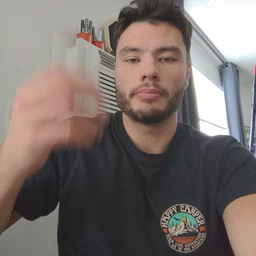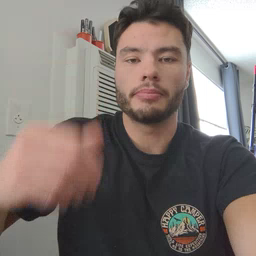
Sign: cry